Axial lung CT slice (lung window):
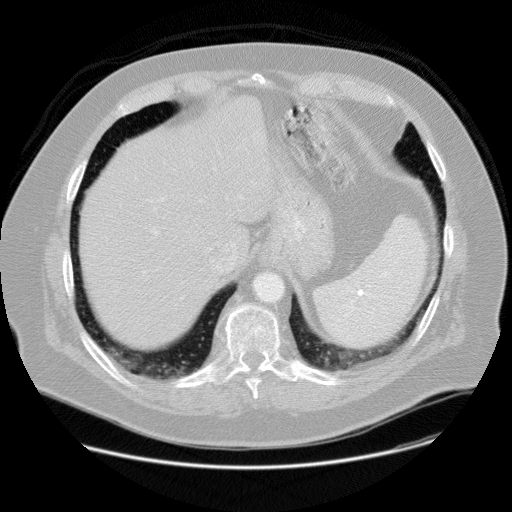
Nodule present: no